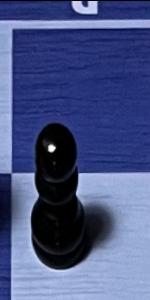
Label: Pawn_Black